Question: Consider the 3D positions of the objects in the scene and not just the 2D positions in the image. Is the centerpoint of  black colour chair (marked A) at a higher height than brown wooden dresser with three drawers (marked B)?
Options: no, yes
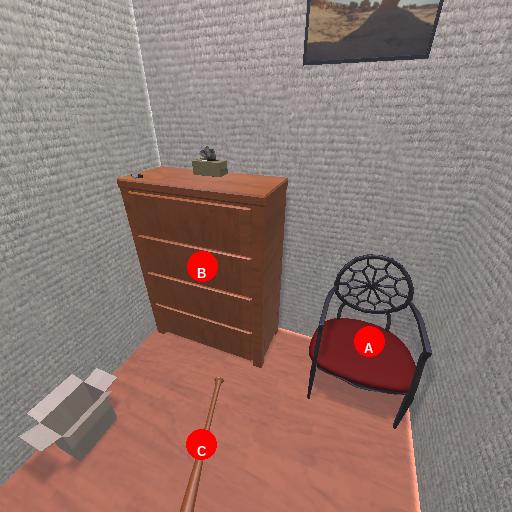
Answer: no